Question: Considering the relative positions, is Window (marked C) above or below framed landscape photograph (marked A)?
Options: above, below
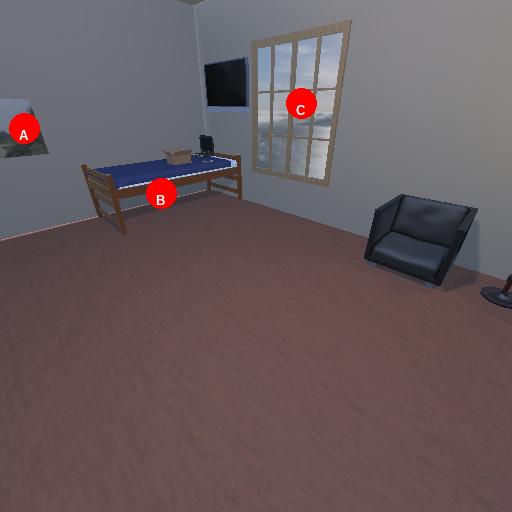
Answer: above